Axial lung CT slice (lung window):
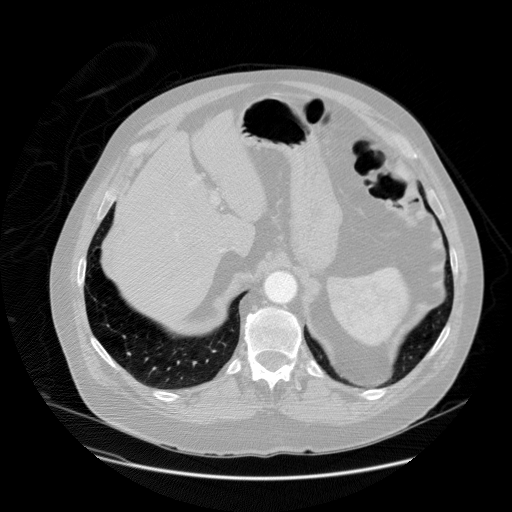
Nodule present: no